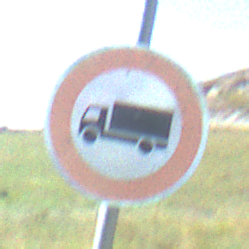
Verkehrszeichen: VerbotFuerKraftfahrzeugeUeberDreiKommaFuenfTonnen
Umgebung: Outdoor, Nature
Tageszeit: Night
Wetter: PartlyCloudy
Licht: Natural
Jahreszeit: NotSpecified
Kontrast: HighContrast